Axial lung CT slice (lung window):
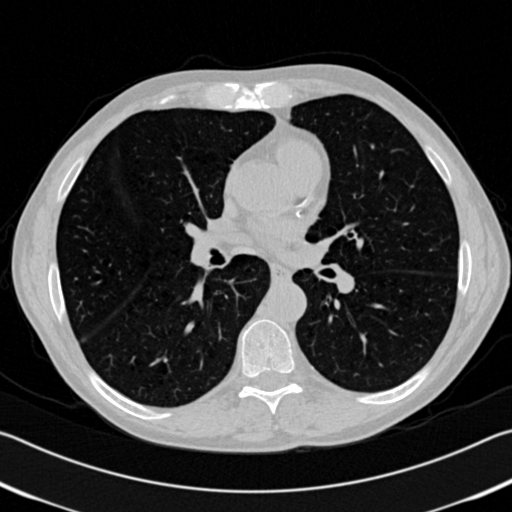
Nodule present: no